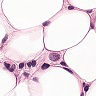
Metastatic tissue present: yes